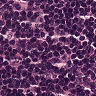
Metastatic tissue present: no